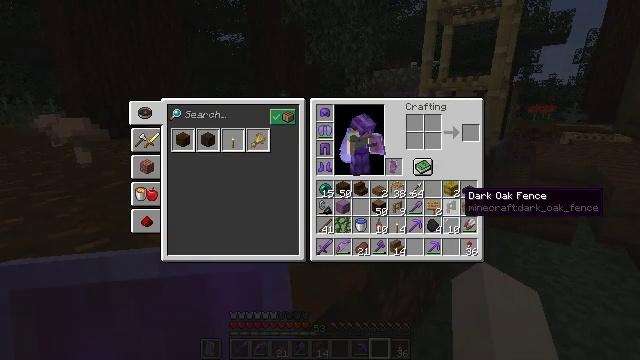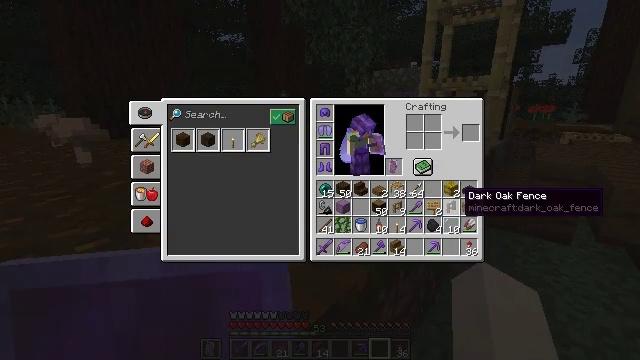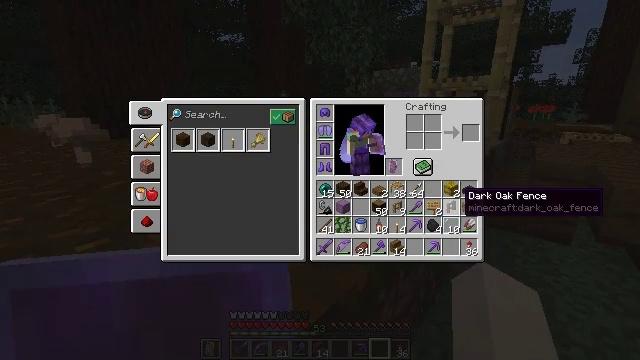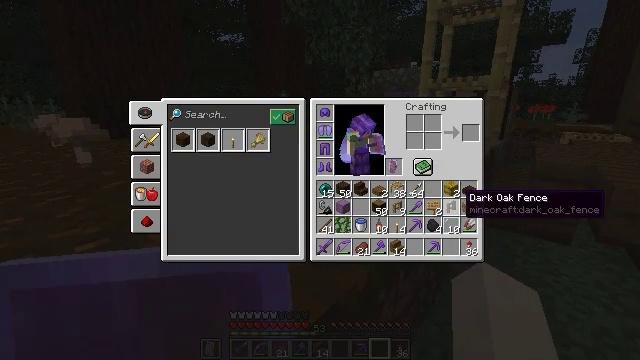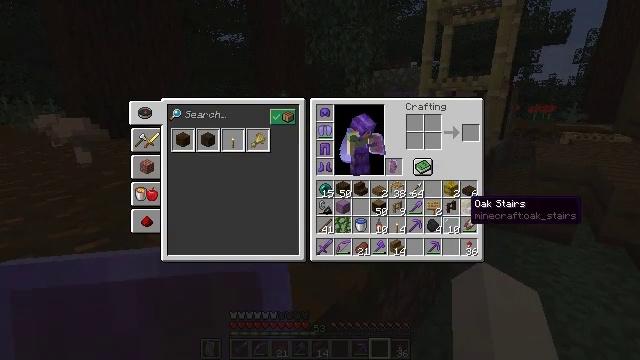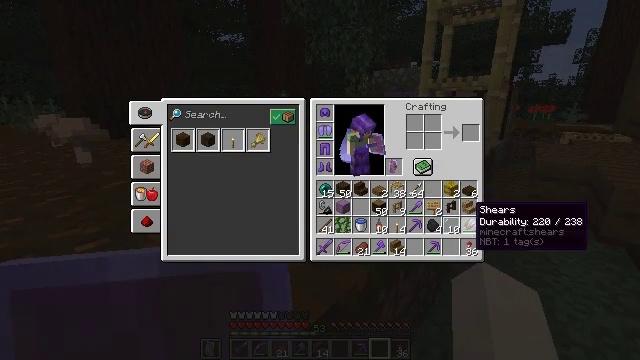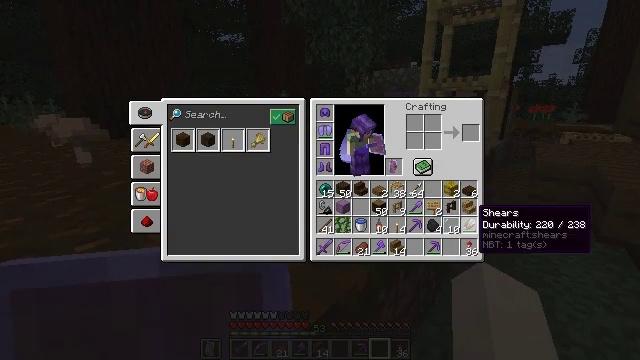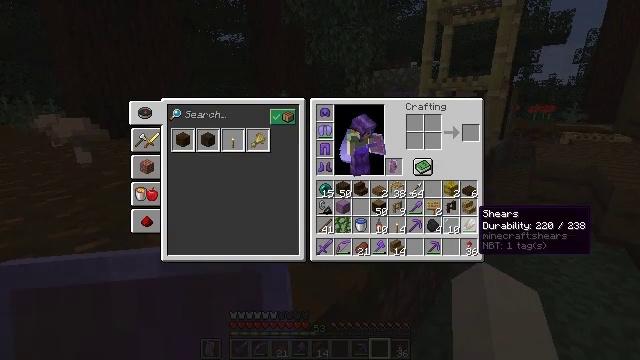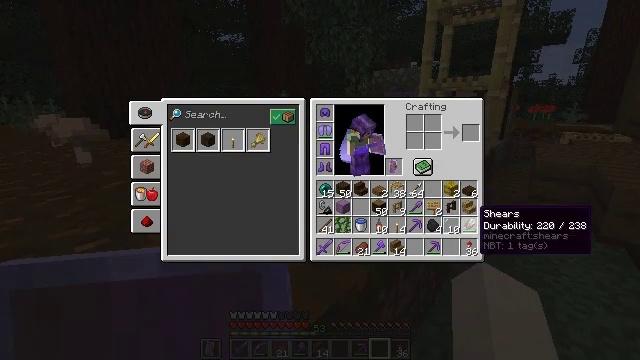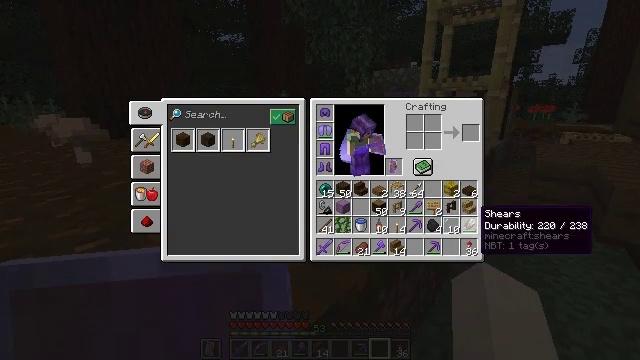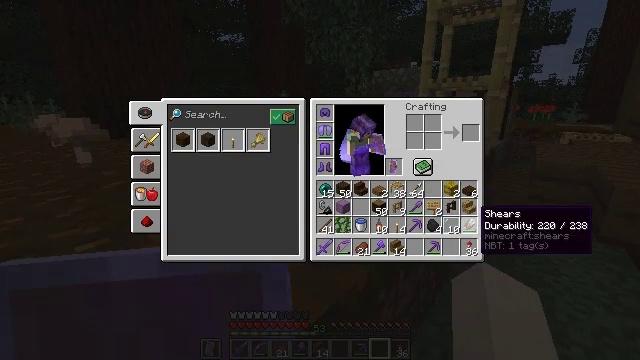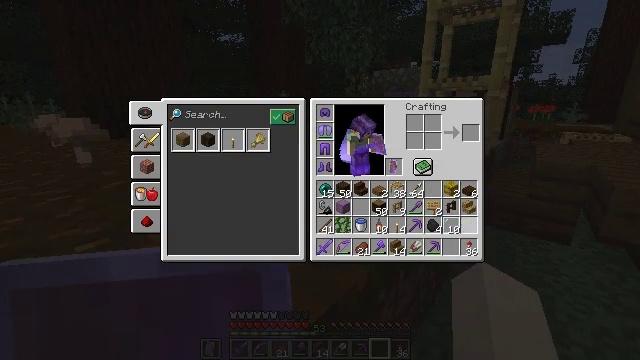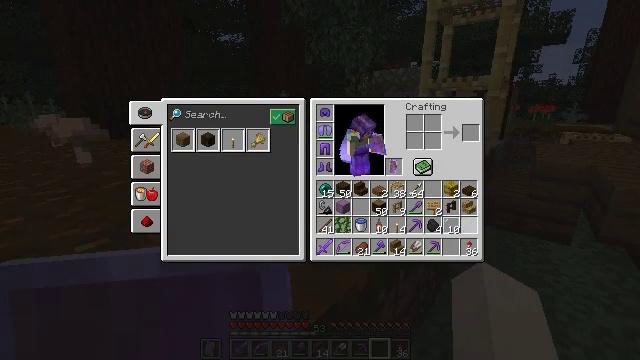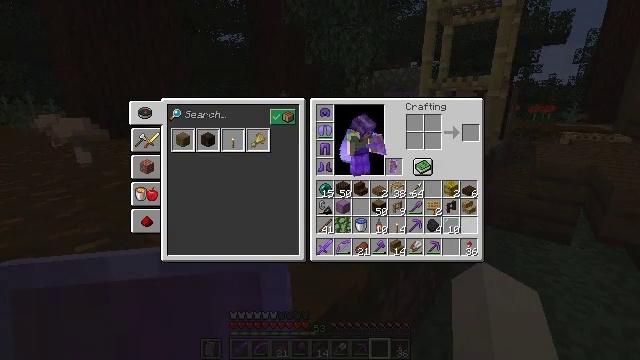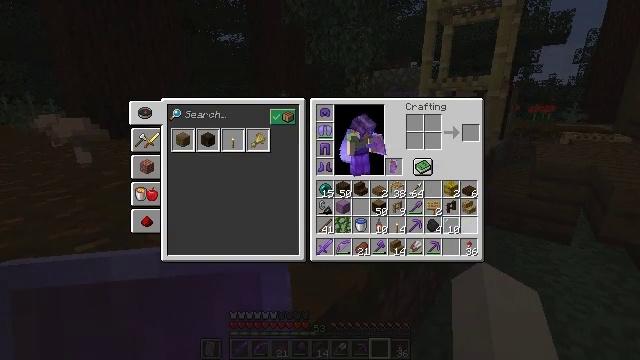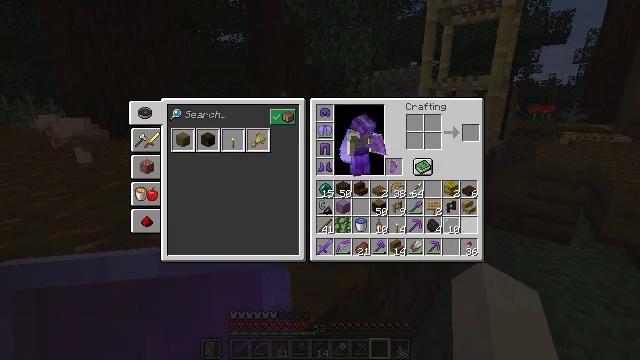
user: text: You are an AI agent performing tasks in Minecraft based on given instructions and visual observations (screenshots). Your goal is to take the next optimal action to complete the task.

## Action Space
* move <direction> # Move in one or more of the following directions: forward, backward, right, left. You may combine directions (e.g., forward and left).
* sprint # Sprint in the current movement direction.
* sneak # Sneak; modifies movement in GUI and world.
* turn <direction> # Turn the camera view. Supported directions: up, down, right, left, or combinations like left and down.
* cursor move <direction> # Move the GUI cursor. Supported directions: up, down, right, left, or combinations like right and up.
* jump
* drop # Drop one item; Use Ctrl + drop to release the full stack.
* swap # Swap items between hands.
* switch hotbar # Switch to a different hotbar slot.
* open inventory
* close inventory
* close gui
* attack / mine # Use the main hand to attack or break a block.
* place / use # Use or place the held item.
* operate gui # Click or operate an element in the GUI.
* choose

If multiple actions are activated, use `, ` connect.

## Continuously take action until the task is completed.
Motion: motion action
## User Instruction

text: Gather vines from trees or structures.
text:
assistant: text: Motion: sneak
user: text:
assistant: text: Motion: sneak
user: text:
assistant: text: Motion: sneak
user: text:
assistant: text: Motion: sneak
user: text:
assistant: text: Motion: sneak
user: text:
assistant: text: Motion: sneak
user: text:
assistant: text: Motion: sneak
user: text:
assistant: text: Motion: sneak
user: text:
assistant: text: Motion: sneak
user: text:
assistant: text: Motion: sneak
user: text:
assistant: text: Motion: sneak, attack / mine
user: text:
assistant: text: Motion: sneak, attack / mine
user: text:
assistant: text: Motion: sneak
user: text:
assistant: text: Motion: no_op
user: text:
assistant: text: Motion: no_op
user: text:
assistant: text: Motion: no_op
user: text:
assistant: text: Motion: no_op
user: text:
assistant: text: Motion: no_op
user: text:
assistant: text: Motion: no_op
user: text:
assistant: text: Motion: turn right
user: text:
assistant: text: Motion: turn right
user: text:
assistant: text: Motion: move forward, turn right
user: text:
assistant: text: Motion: move forward
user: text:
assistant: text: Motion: move forward
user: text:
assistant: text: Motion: move forward
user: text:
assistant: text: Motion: move forward, turn left
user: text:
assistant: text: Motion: move forward, turn left
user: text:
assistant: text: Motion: move forward, turn left and down
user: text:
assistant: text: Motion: move forward, sprint
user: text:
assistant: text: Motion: move forward, sprint, turn right